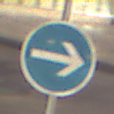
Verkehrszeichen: VorgeschriebeneFahrtrichtungHierRechts
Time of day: SunriseSunset
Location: Outdoor (Urban)
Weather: PartlyCloudy
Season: NotSpecified
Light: Artificial